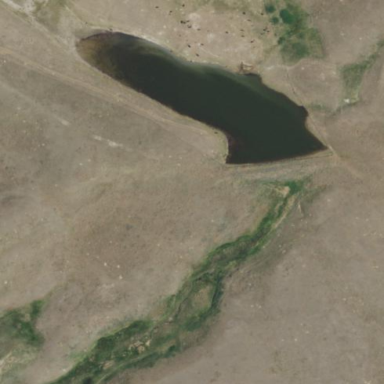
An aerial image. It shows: Reservoir area.